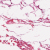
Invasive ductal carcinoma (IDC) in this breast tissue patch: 0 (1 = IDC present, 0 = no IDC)